Question: I'm looking for a way to read the full text of a notification, because notifications with large amount of text are getting cropped:

Is it possible to force notification bar to expand to fit the text?
Of maybe there is a way to access the log of them somewhere?
I've seen people asking how to display notification with longer texts without any luck:
<URL>
Isn't there really no way to even read them without getting to the app that triggered them?
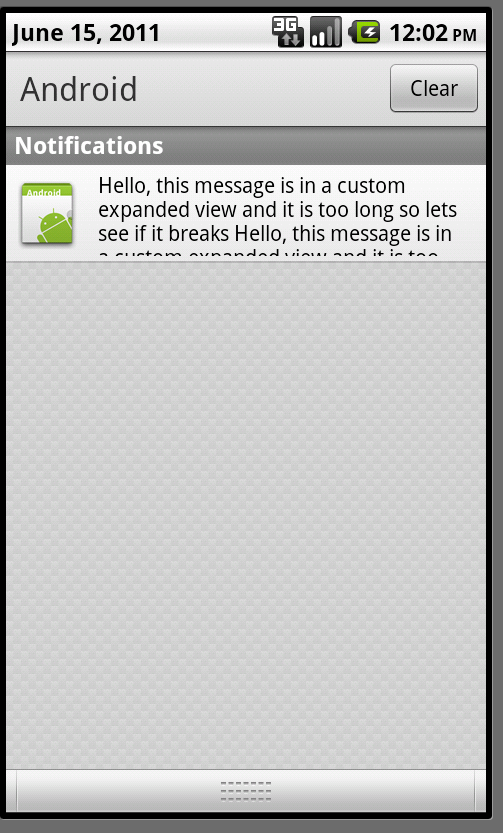
Answer: I haven't done it, but I believe if you specify a RemoveViews when creating your notification, you can specify the view to use when displaying the notification. You may be able to use that to make one that expands beyond the current default size.
See
<URL>